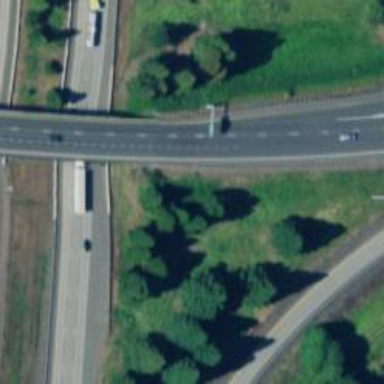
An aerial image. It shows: Motorway junction.